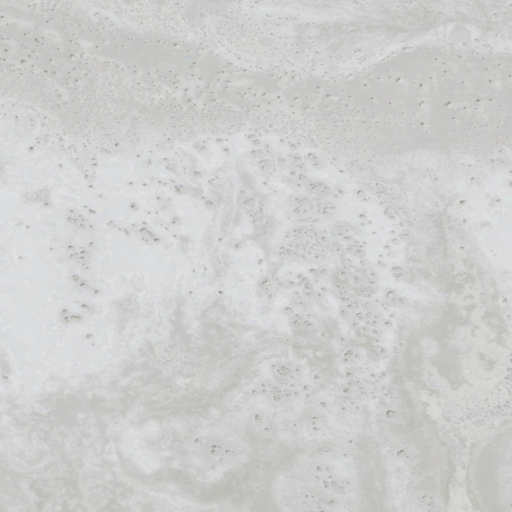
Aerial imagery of depression(s) in Utah named Grouse Creek Sinks containing only barren land